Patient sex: F
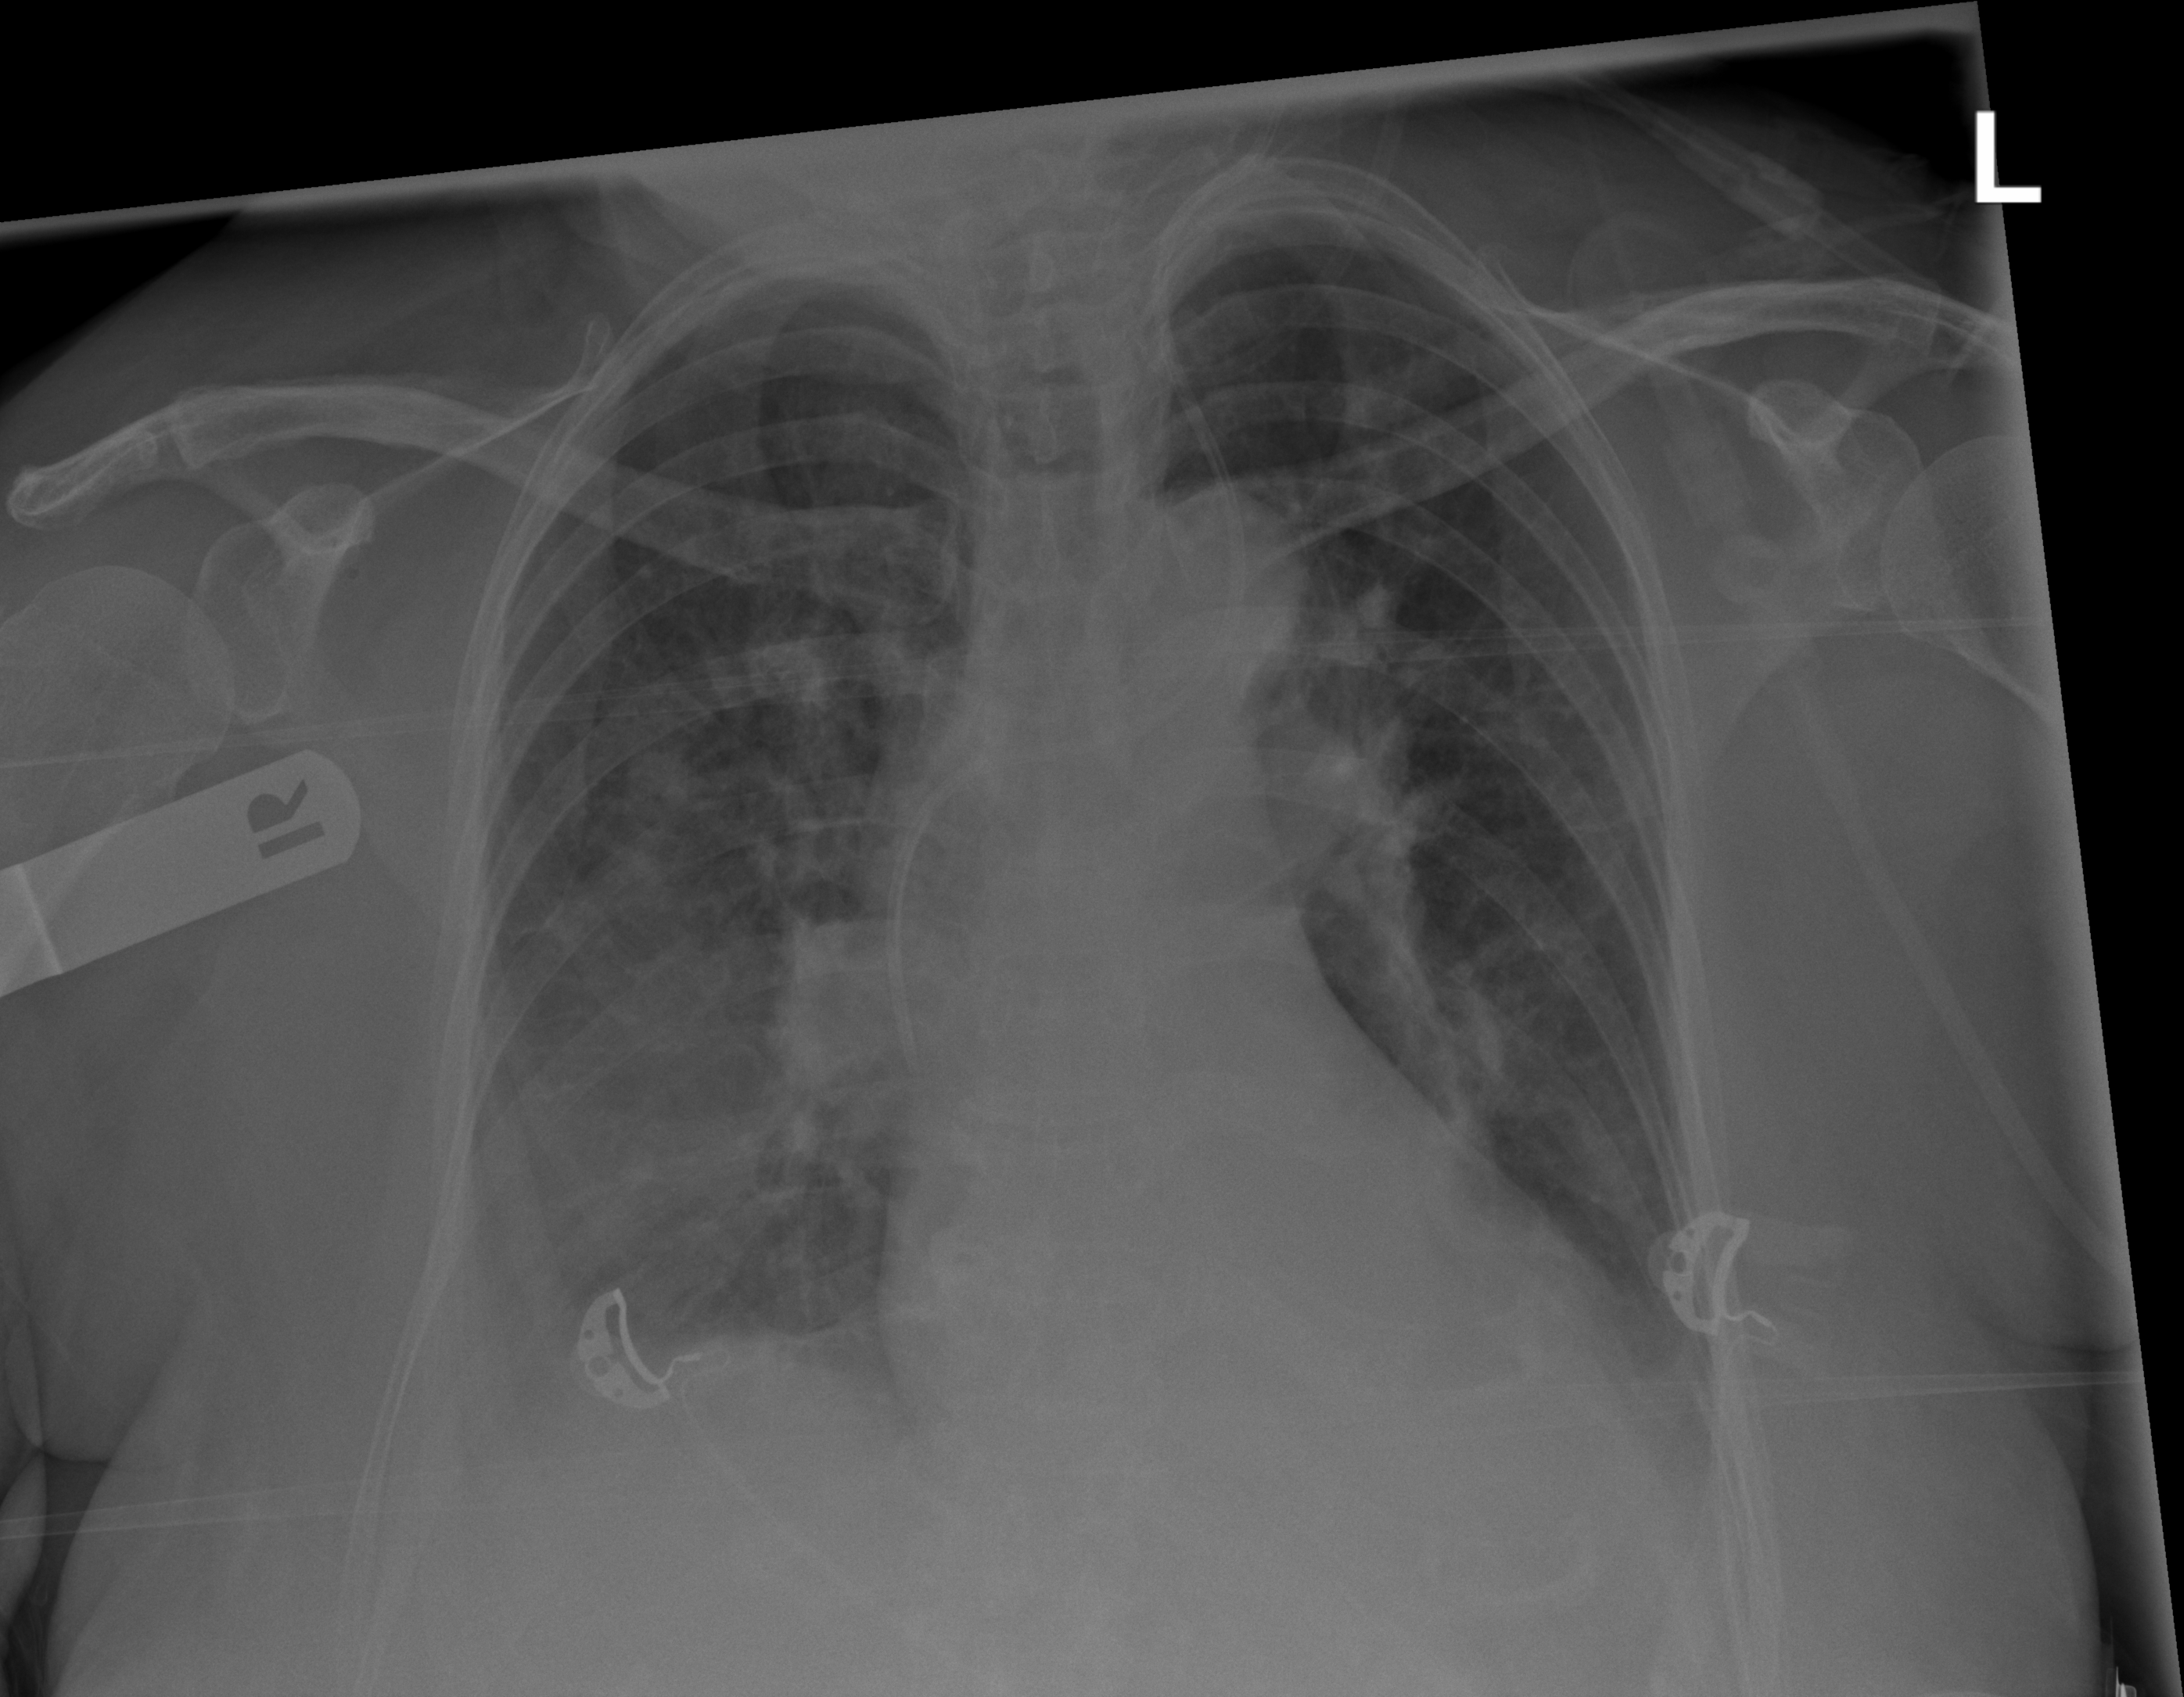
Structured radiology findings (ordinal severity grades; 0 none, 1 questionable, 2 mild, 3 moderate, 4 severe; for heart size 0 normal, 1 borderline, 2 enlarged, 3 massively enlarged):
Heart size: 0
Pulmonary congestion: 2
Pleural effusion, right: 2
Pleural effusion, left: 2
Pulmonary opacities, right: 2
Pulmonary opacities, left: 0
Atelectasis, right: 2
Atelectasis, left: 0